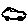
Label: car